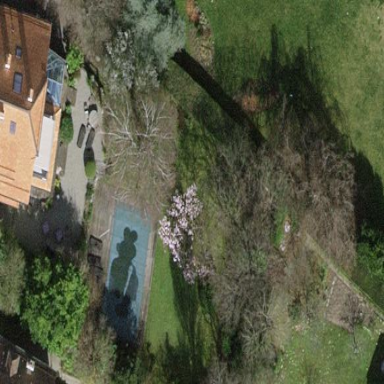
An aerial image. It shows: Garden enclosed by fence.